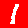
Digit: 1